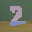
Label: 2